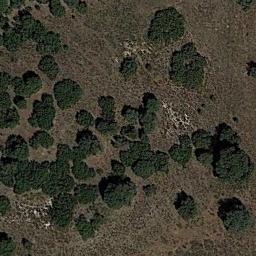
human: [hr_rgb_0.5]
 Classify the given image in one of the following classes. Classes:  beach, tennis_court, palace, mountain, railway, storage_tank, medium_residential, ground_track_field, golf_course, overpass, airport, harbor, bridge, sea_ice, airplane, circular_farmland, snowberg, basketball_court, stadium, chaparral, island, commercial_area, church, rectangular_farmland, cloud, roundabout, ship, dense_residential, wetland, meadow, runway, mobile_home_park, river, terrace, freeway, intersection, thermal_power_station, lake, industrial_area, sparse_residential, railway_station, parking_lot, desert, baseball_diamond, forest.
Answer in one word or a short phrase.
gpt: chaparral